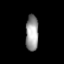
Tissue: lung
Cell type: T cells
Senescence score: 0.2383
Nuclear area (px): 445
Mean DAPI intensity: 154.838